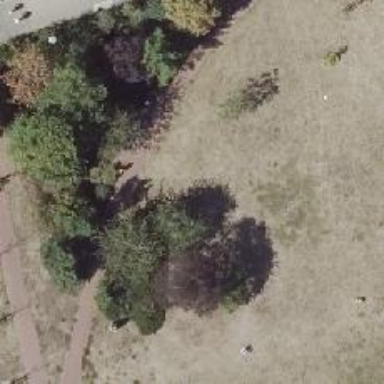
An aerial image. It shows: Park with broadleaved deciduous trees.